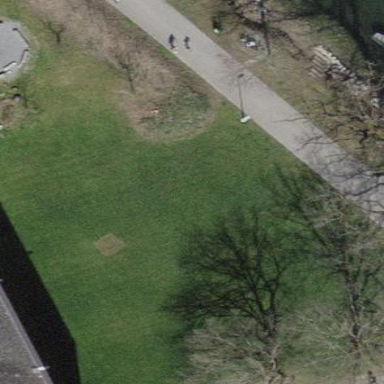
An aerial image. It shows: Lovely park for leisure and relaxation.